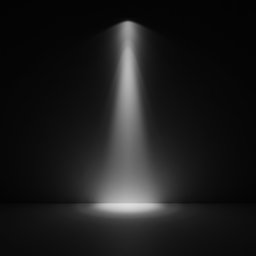
Label: lighting